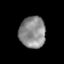
Tissue: prostate
Cell type: T cells
Senescence score: 0.2844
Nuclear area (px): 805
Mean DAPI intensity: 140.13